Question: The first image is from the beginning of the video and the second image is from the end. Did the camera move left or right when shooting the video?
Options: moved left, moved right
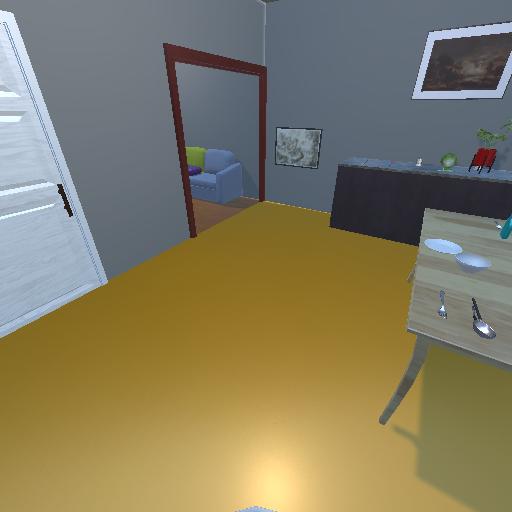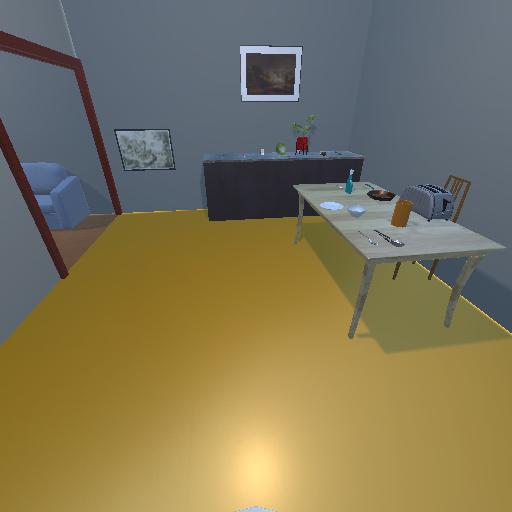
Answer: moved left